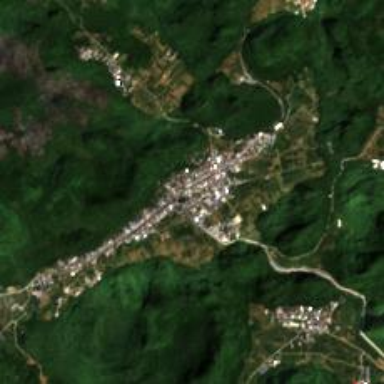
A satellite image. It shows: Ethnic township within town.